Question: Here is my codes :
'''
Assembly_Create(Application.StartupPath + @"\Out.exe");
private static void Assembly_Create(string fileDestination)
{
CompilerParameters settings = new CompilerParameters(); //the heart of CodeDOM
string compilerOptions = "/t:winexe /optimize";
string icon_name = "my_icon.ico";
string icon_location = Path.Combine(Application.StartupPath.Replace("\bin\Release", string.Empty), "images", icon_name);
compilerOptions += " /win32icon:"" + icon_location + """;
settings.CompilerOptions = compilerOptions;
settings.ReferencedAssemblies.AddRange(new string[] { "Ionic.Zip.dll", "Microsoft.CSharp.dll", ... });
settings.GenerateExecutable = true;
settings.WarningLevel = 4;
settings.OutputAssembly = fileDestination;
//settings.EmbeddedResources.Add();
string sourceCode = Properties.Resources.Source;
string assemblyInfo = Properties.Resources.AssemblyInfo;
CompilerResults results = new CSharpCodeProvider().CompileAssemblyFromSource(settings, sourceCode, assemblyInfo);
if (results.Errors.HasErrors)
{
}
else
{
}
}
'''
---
And here is in Resources Area :
I've created it by myself and put it in Resources Area.
'''
using System;
using System.Collections.Generic;
using System.ComponentModel;
using System.Data;
using System.Drawing;
using System.Linq;
using System.Text;
using System.Threading.Tasks;
using System.Windows.Forms;
using Ionic.Zip;
using System.Reflection;
using System.Resources;
namespace Game_Setup
{
public partial class Form1 : Form
{
public Form1()
{
InitializeComponent();
}
private void button1_Click(object sender, EventArgs e)
{
this.Hide();
Form2 frm = new Form2();
frm.Show();
}
}
partial class Form1
{
/// <summary>
/// Required designer variable.
/// </summary>
private System.ComponentModel.IContainer components = null;
/// <summary>
/// Clean up any resources being used.
/// </summary>
/// <param name="disposing">true if managed resources should be disposed; otherwise, false.</param>
protected override void Dispose(bool disposing)
{
if (disposing && (components != null))
{
components.Dispose();
}
base.Dispose(disposing);
}
#region Windows Form Designer generated code
/// <summary>
/// Required method for Designer support - do not modify
/// the contents of this method with the code editor.
/// </summary>
private void InitializeComponent()
{
this.button1 = new System.Windows.Forms.Button();
this.SuspendLayout();
//
// button1
//
this.button1.Location = new System.Drawing.Point(98, 211);
this.button1.Name = "button1";
this.button1.Size = new System.Drawing.Size(75, 23);
this.button1.TabIndex = 0;
this.button1.Text = "button1";
this.button1.UseVisualStyleBackColor = true;
this.button1.Click += new System.EventHandler(this.button1_Click);
//
// Form1
//
this.AutoScaleDimensions = new System.Drawing.SizeF(6F, 13F);
this.AutoScaleMode = System.Windows.Forms.AutoScaleMode.Font;
this.ClientSize = new System.Drawing.Size(284, 262);
this.Controls.Add(this.button1);
this.Name = "Form1";
this.Text = "Form1";
this.ResumeLayout(false);
}
#endregion
private System.Windows.Forms.Button button1;
}
public partial class Form2 : Form
{
public Form2()
{
InitializeComponent();
}
private void Form2_FormClosing(object sender, FormClosingEventArgs e)
{
Application.Exit();
}
}
partial class Form2
{
/// <summary>
/// Required designer variable.
/// </summary>
private System.ComponentModel.IContainer components = null;
/// <summary>
/// Clean up any resources being used.
/// </summary>
/// <param name="disposing">true if managed resources should be disposed; otherwise, false.</param>
protected override void Dispose(bool disposing)
{
if (disposing && (components != null))
{
components.Dispose();
}
base.Dispose(disposing);
}
#region Windows Form Designer generated code
/// <summary>
/// Required method for Designer support - do not modify
/// the contents of this method with the code editor.
/// </summary>
private void InitializeComponent()
{
this.textBox1 = new System.Windows.Forms.TextBox();
this.pictureBox1 = new System.Windows.Forms.PictureBox();
((System.ComponentModel.ISupportInitialize)(this.pictureBox1)).BeginInit();
this.SuspendLayout();
//
// textBox1
//
this.textBox1.Location = new System.Drawing.Point(88, 174);
this.textBox1.Name = "textBox1";
this.textBox1.Size = new System.Drawing.Size(100, 20);
this.textBox1.TabIndex = 0;
this.textBox1.Text = "salam";
//
// pictureBox1
//
this.pictureBox1.Image = global::Game_Setup.Properties.Resources.Logo;
this.pictureBox1.Location = new System.Drawing.Point(0, 105);
this.pictureBox1.Name = "pictureBox1";
this.pictureBox1.Size = new System.Drawing.Size(250, 143);
this.pictureBox1.SizeMode = System.Windows.Forms.PictureBoxSizeMode.StretchImage;
this.pictureBox1.TabIndex = 0;
this.pictureBox1.TabStop = false;
//
// Form2
//
this.AutoScaleDimensions = new System.Drawing.SizeF(6F, 13F);
this.AutoScaleMode = System.Windows.Forms.AutoScaleMode.Font;
this.ClientSize = new System.Drawing.Size(284, 262);
this.Controls.Add(this.pictureBox1);
this.Controls.Add(this.textBox1);
this.Name = "Form2";
this.Text = "Form2";
this.FormClosing += new System.Windows.Forms.FormClosingEventHandler(this.Form2_FormClosing);
((System.ComponentModel.ISupportInitialize)(this.pictureBox1)).EndInit();
this.ResumeLayout(false);
this.PerformLayout();
}
#endregion
private System.Windows.Forms.TextBox textBox1;
private System.Windows.Forms.PictureBox pictureBox1;
}
static class Program
{
/// <summary>
/// The main entry point for the application.
/// </summary>
[STAThread]
static void Main()
{
Application.EnableVisualStyles();
Application.SetCompatibleTextRenderingDefault(false);
Application.Run(new Form1());
}
}
}
'''
---
In i put 'Form1.cs' & 'Form1.Designer.cs' & 'Form2.cs' & 'Form2.Designer.cs' & 'Program.cs' Files.
Mean i gathered all of them in one file called Source.txt.
---
If i remove from Form2 everything is ok and i have no error during compilation and biulding assembly.
But if i keep i have error because of this line :
'''
this.pictureBox1.Image = global::Game_Setup.Properties.Resources.Logo;
'''
---
And error is :
> The type or namespace name 'Properties' does not exist in the
namespace 'Game_Setup' (are you missing an assembly refrerence?)
---
How can i fix this error?
I think i should use this line :
'''
//settings.EmbeddedResources.Add();
'''
But how can i embed Logo image into the new Assembly and how can i introduce it as pictureBox1 image?
---
I am using visual studio 2012 and here is the picture of Solution Explorer :

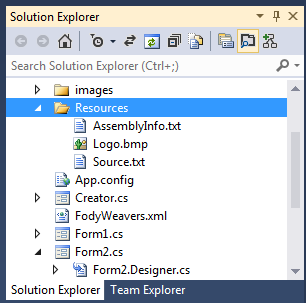
Answer: I found this solution :
i added these codes to Assembly_Create() method :
'''
IResourceWriter writer = new ResourceWriter("myResources.resources");
writer.AddResource("Logo", new Bitmap(Properties.Resources.Logo));
writer.Generate();
writer.Close();
settings.EmbeddedResources.Add("myResources.resources");
'''
and changed Source.txt file like this :
'''
ResourceManager RM = new ResourceManager("myResources", Assembly.GetExecutingAssembly());
this.pictureBox1.Image = (Image)RM.GetObject("Logo");
'''
Now every thing is ok and i can use my Out.exe file.
please complete my answer and show us other ways.